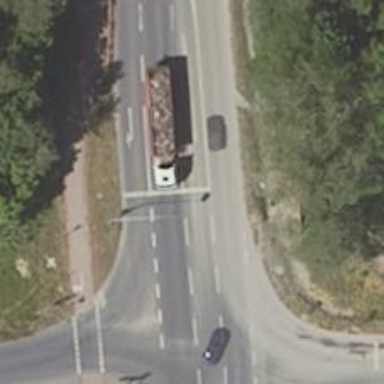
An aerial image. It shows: Road with traffic signals.